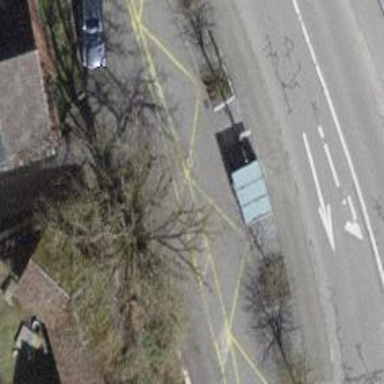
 serving as platform for public transportation."